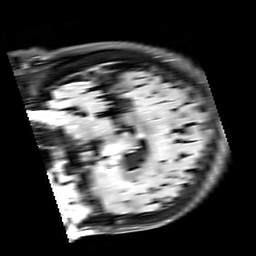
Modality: FLAIR
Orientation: sagittal
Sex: female
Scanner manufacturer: siemens
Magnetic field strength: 3 T
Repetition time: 10 s
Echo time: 0.09 s